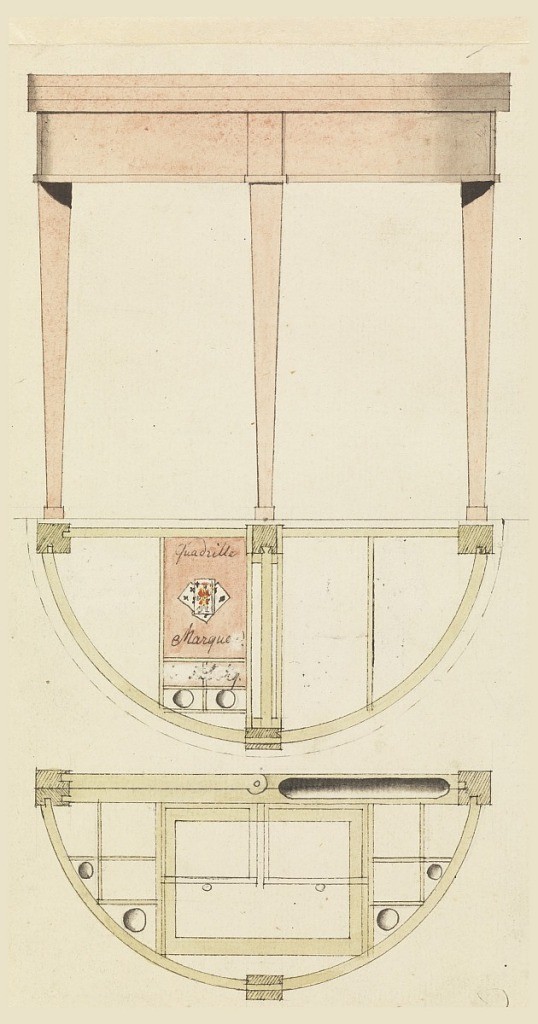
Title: Design for Mechanical Furniture: Half-Round Writing Table
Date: ca. 1805
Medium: Pen and black ink, brush and watercolor on paper
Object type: Drawing
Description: A half-round table, elevation and two plans showing fitting for writing implements.